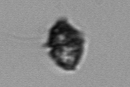
Label: Kryptoperidinium_triquetrum